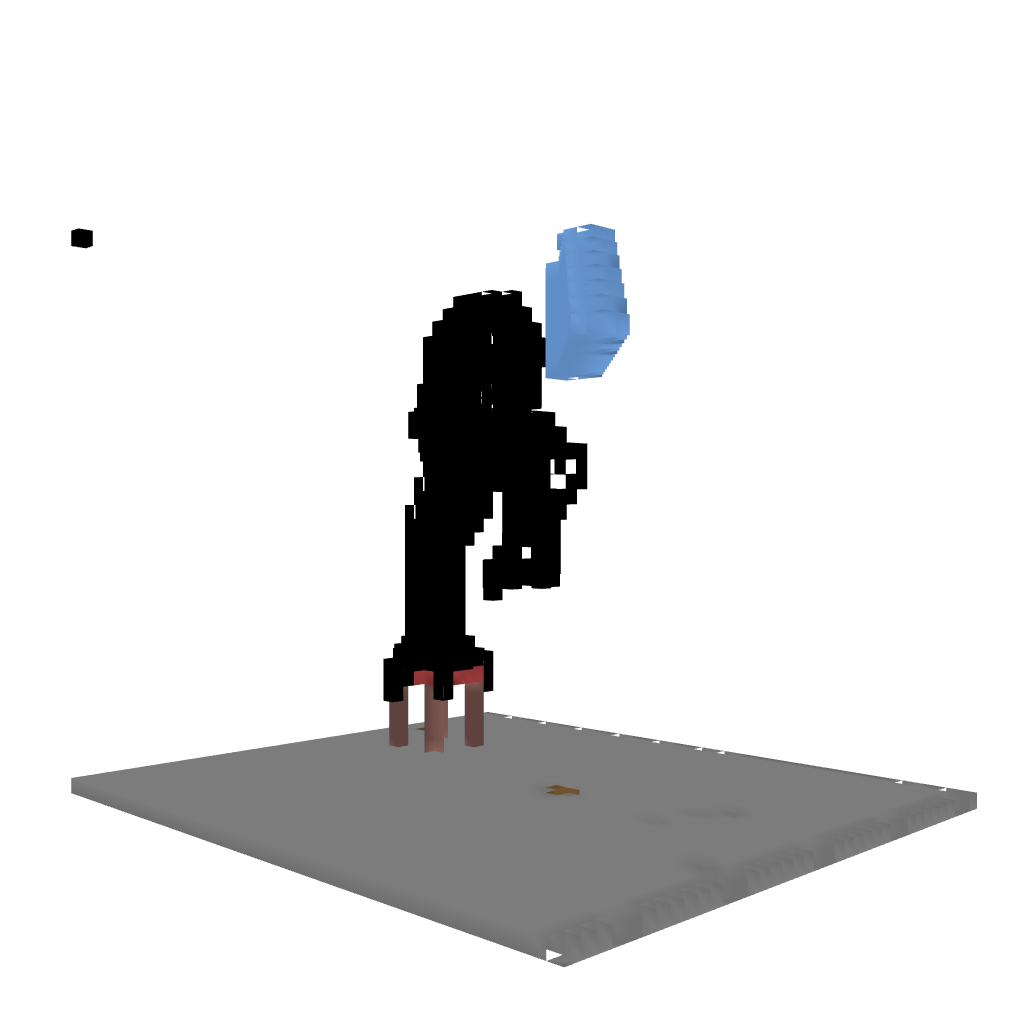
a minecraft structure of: Grim Reaper - By Cybersneeze bad low quality